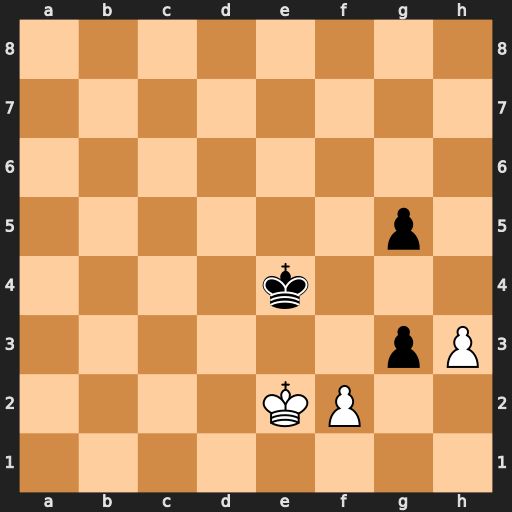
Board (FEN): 8/8/8/6p1/4k3/6pP/4KP2/8
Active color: w
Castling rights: -
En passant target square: -
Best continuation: fxg3 Kf5 Kd3 Ke5 Ke3